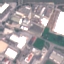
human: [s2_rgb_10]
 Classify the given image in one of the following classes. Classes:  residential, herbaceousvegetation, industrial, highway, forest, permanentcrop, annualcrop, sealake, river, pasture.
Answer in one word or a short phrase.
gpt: Industrial